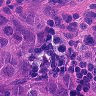
Metastatic tissue present: yes